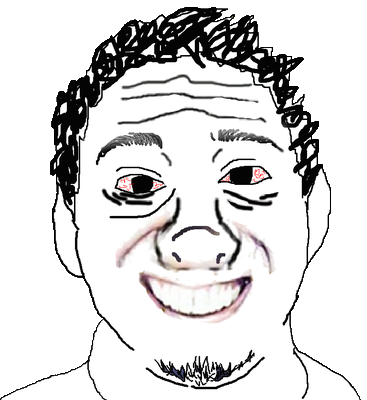
Label: 5_Coomer